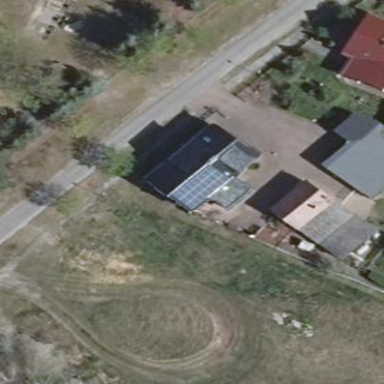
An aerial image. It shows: House with flat grey roof.